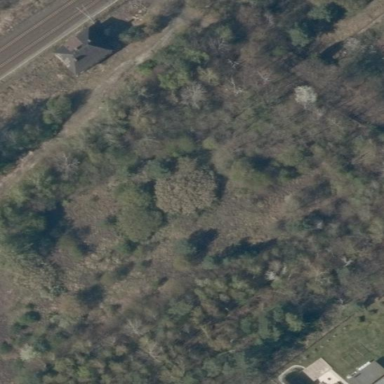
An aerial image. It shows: Patch of scrub vegetation.